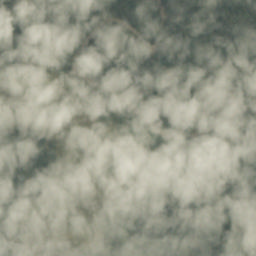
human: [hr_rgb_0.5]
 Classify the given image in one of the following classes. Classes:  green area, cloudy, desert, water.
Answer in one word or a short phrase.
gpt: cloudy